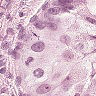
Metastatic tissue present: yes